Question: I'm struggling a bit to make a vertically- faceted barplot. I added a 'thus far' version of my work below. My main issue is that the negative values aren't showing as I'd expect. Shouldn't there be some line, or tick, indicating 0, with negative bars registering below it? The code below should be fully reproducible. You can see several negative values in the final data set I'm trying to plot. I'm getting a rather verbose error beginning with ''Mapping a variable to y and also using stat="bin".'' I sense it's likely related to my issue, but I'm not able to find or derive a concrete solution.
Also, as secondary points, if anyone has any advice past the current snag, my goal end- result would be to color those negative bars red, and the positive ones green, to add the 'spdrNames' to the y axis, to label the bars with the actual value, and to remove the illegible values from the x axis.
'''
require('ggplot')
require('reshape')
require('tseries')
spdrTickers = c('XLY','XLP','XLE','XLF','XLV','XLI','XLB','XLK','XLU')
spdrNames = c('Consumer Discretionary','Consumer Staples', 'Energy',
'Financials','Health Care','Industrials','Materials','Technology',
'Utilities')
latestDate =Sys.Date()
dailyPrices = lapply(spdrTickers, function(ticker) get.hist.quote(instrument= ticker, start = "2012-01-01",
end = latestDate, quote="Close", provider = "yahoo", origin="1970-01-01", compression = "d", retclass="zoo"))
perf5Day = lapply(dailyPrices, function(x){(x-lag(x,k=-5))/lag(x,k=-5)})
perf20Day = lapply(dailyPrices, function(x){(x-lag(x,k=-20))/lag(x,k=-20)})
perf60Day = lapply(dailyPrices, function(x){(x-lag(x,k=-60))/lag(x,k=-60)})
names(perf5Day) = spdrTickers
names(perf20Day) = spdrTickers
names(perf60Day) = spdrTickers
perfsMerged = lapply(spdrTickers, function(spdr){merge(perf5Day[[spdr]],perf20Day[[spdr]],perf60Day[[spdr]])})
perfNames = c('1Week','1Month','3Month')
perfsMerged = lapply(perfsMerged, function(x){
names(x)=perfNames
return(x)
})
latestDataPoints = t(sapply(perfsMerged, function(x){return(x[nrow(x)])}))
latestDataPoints = data.frame(cbind(spdrTickers,latestDataPoints))
names(latestDataPoints) = c('Ticker', '1Week','1Month','3Month')
drm = melt(latestDataPoints, id.vars=c('Ticker'))
names(drm) = c('Ticker','Period','Value')
p = ggplot(drm, aes(x=Ticker,y=Value)) + geom_bar() + coord_flip() + facet_grid(. ~ Period)
'''
Yields this:

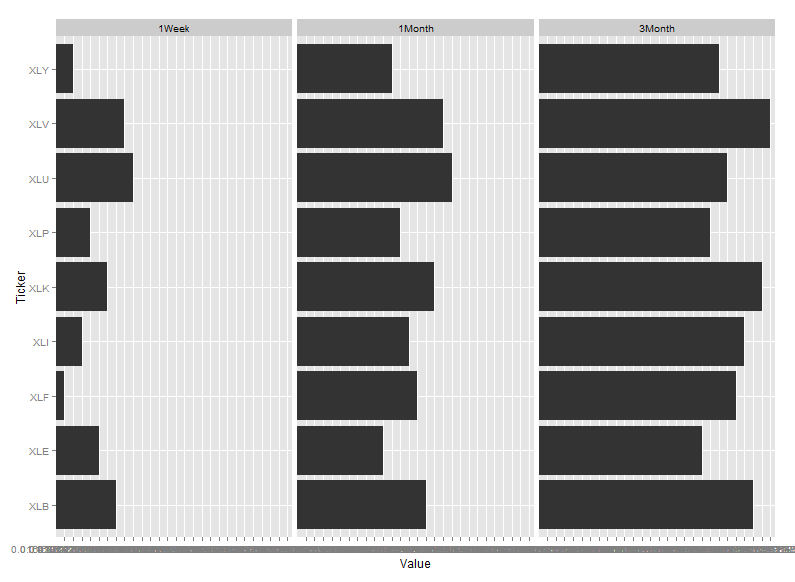
Answer: Somehow you have converted your Value-values to a factor:
'''
str(drm)
'data.frame': 27 obs. of 3 variables:
$ Ticker: Factor w/ 9 levels "XLB","XLE","XLF",..: 9 6 2 3 8 4 1 5 7 9 ...
$ Period: Factor w/ 3 levels "1Week","1Month",..: 1 1 1 1 1 1 1 1 1 2 ...
$ Value : Factor w/ 27 levels "0.0164396430248944",..: 2 4 5 1 8 3 7 6 9 11 ...
'''
Probably happens here:
'''
latestDataPoints = data.frame(cbind(spdrTickers,latestDataPoints))
> str( latestDataPoints )
'data.frame': 9 obs. of 4 variables:
$ Ticker: Factor w/ 9 levels "XLB","XLE","XLF",..: 9 6 2 3 8 4 1 5 7
$ 1Week : Factor w/ 9 levels "0.0164396430248944",..: 2 4 5 1 8 3 7 6 9
$ 1Month: Factor w/ 9 levels "-0.00139291932675571",..: 2 3 1 5 8 4 6 7 9
$ 3Month: Factor w/ 9 levels "-0.0110357512357742",..: 3 2 1 5 9 6 7 8 4
'''
Since just before that step you had a numeric matrix from: 't(sapply(perfsMerged, function(x){return(x[nrow(x)])}))'
Then doing this:
'''
latestDataPoints[2:4] <- lapply( latestDataPoints[2:4], function(x)
as.numeric(as.character(x)) )
drm = melt(latestDataPoints, id.vars=c('Ticker'))
names(drm) = c('Ticker','Period','Value')
p = ggplot(drm, aes(x=Ticker,y=Value)) + geom_bar() + coord_flip() +
facet_grid(. ~ Period)
png();print(p);dev.off()
'''
Produces:

The construction 'data.frame(cbind(...))' is a real trap. I've seen is used by supposedly authoritative sources and it is a recurrent source of puzzlement. I think R would be a safer language to use if the interpreter would simply highlight that combination in red (along with as.numeric applied to factors.) When you 'cbind' a character vector to a numeric matrix, you get an all character matrix.